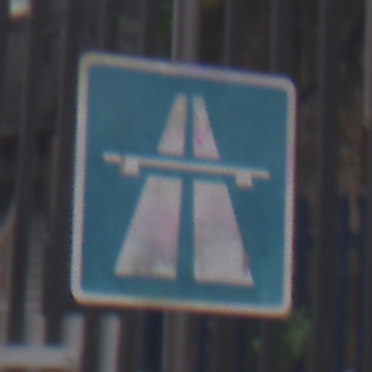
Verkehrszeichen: Autobahn
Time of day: MorningAfternoon
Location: Outdoor (Urban)
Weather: Overcast
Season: NotSpecified
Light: Natural